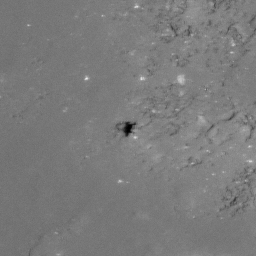
Pit: Lalande 12
Host crater: Lalande
Host type: impact_melt
Lunar coordinates: latitude -4.427, longitude 351.444